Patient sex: M
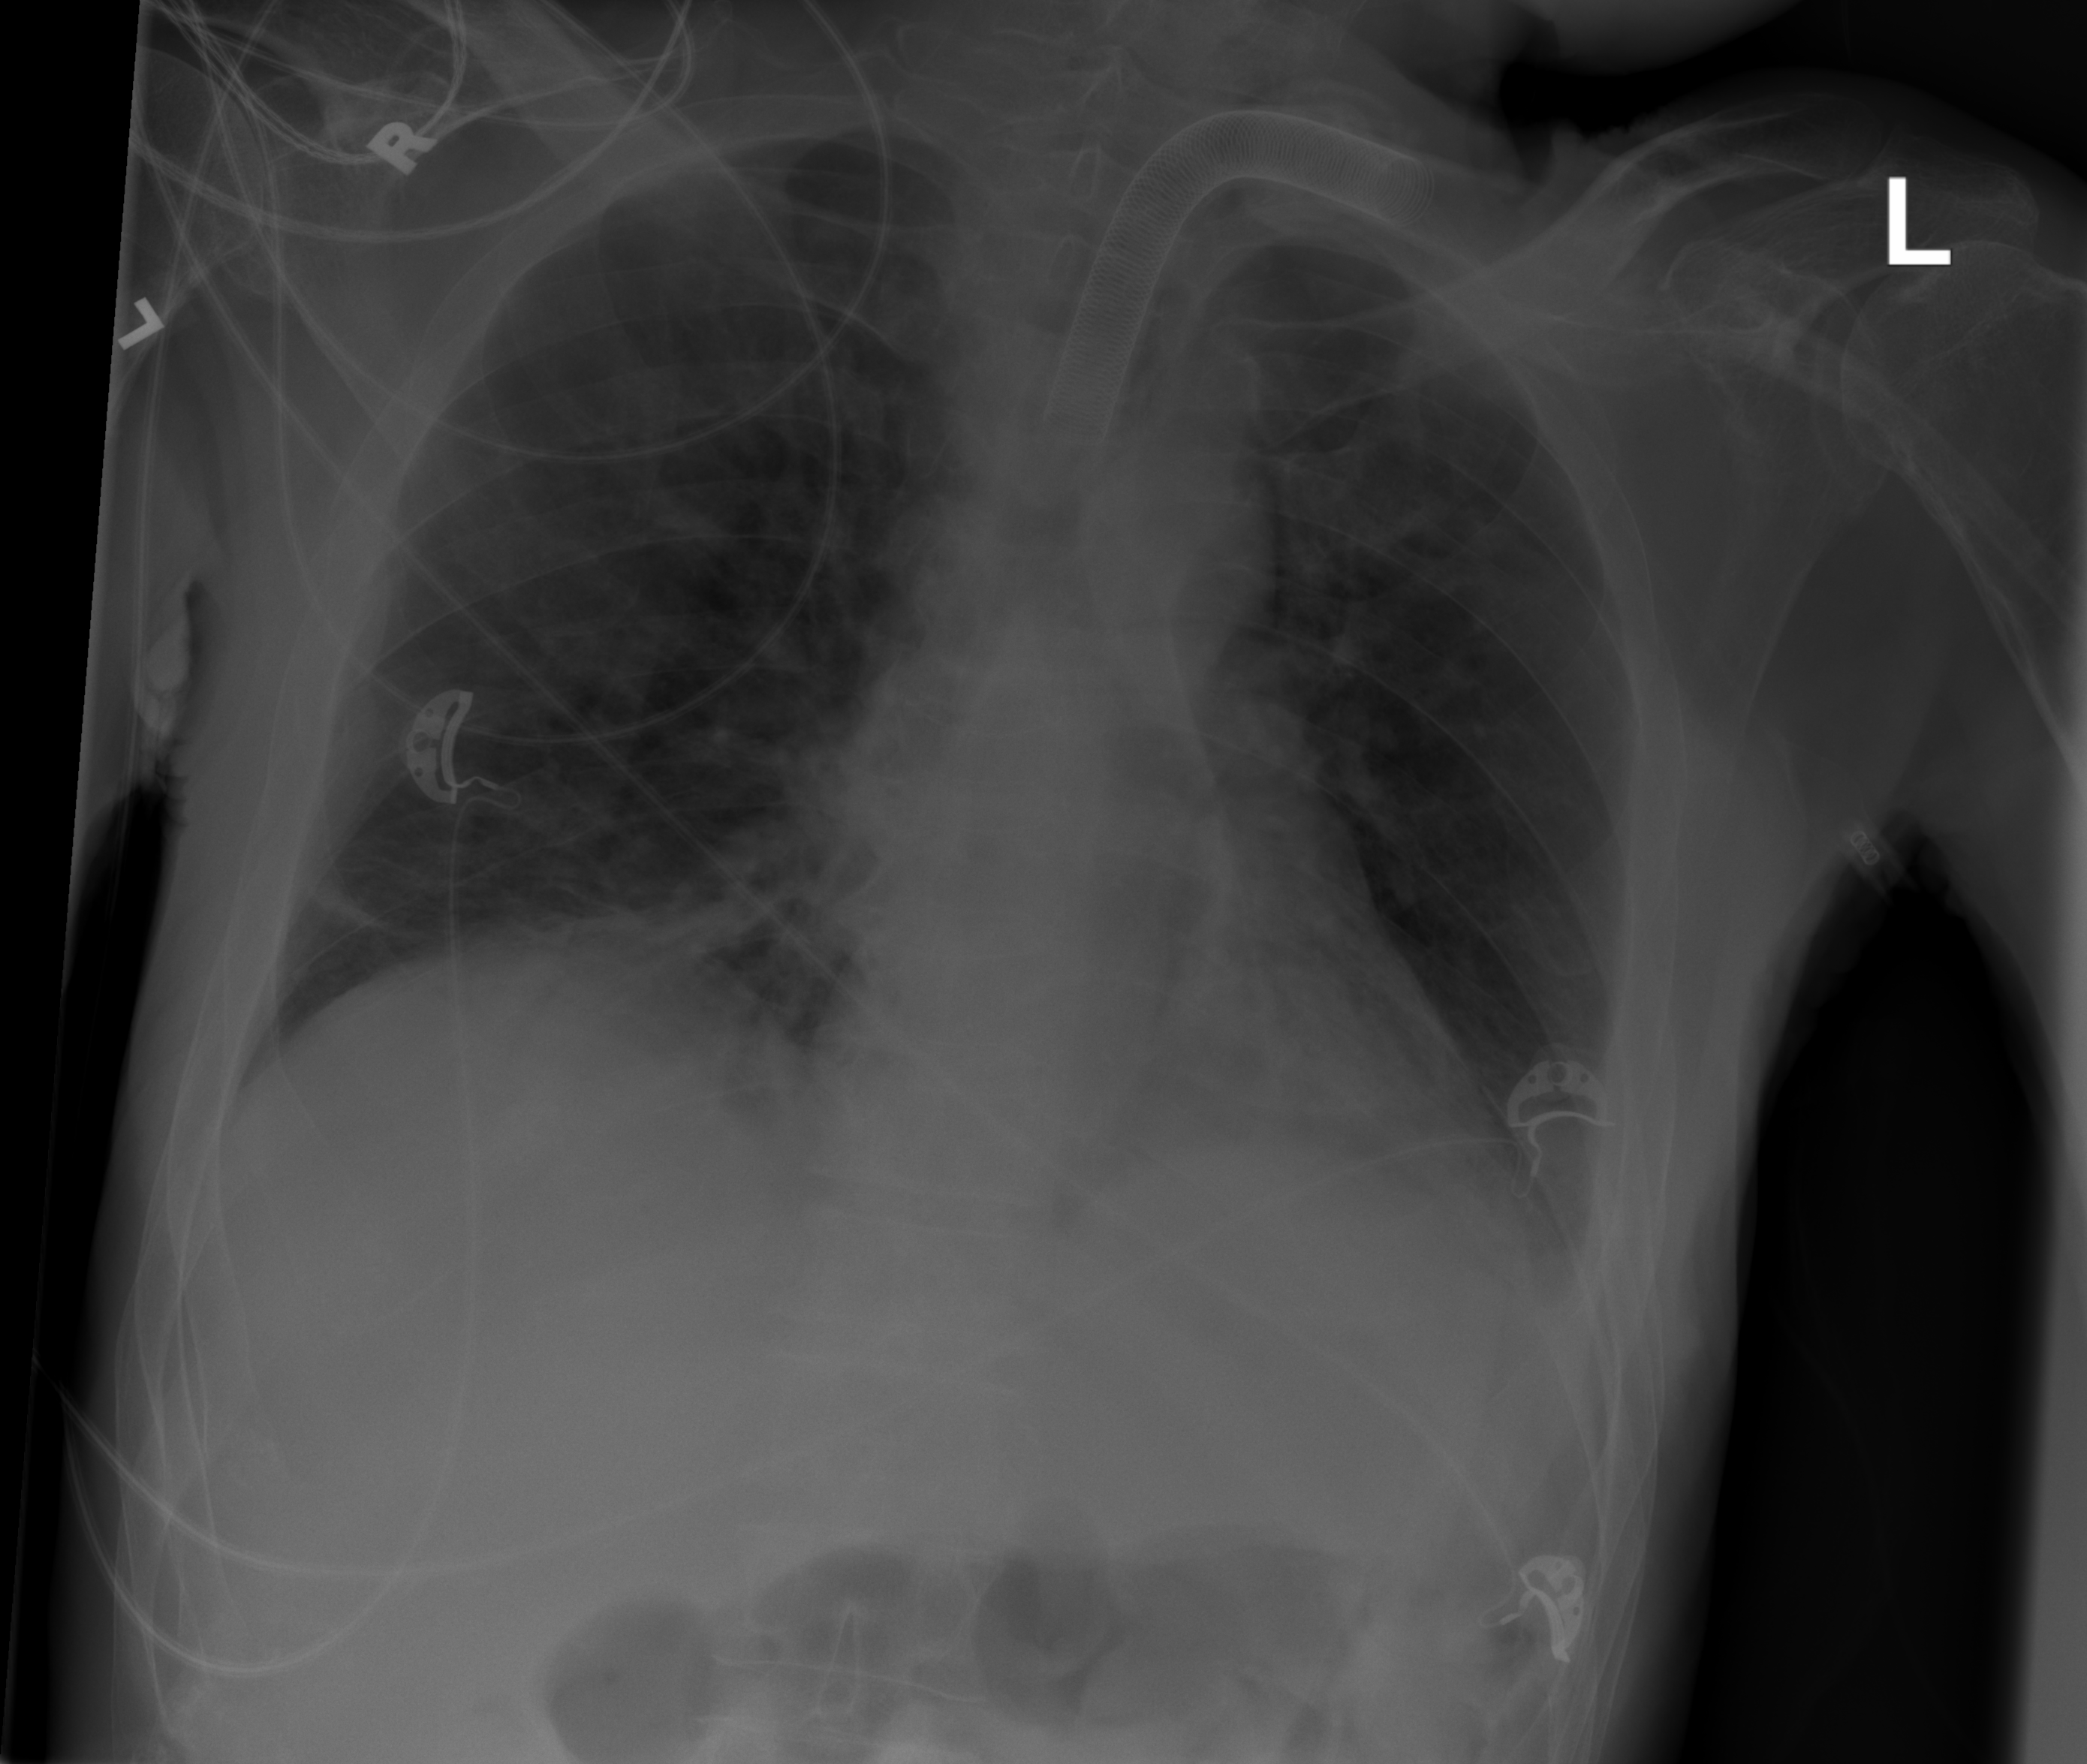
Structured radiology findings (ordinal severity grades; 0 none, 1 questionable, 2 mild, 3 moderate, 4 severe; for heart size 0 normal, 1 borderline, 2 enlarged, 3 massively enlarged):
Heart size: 0
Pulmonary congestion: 2
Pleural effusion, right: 0
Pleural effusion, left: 2
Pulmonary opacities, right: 0
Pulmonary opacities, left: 0
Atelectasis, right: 2
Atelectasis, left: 0